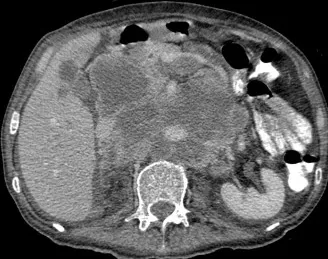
A massive conglomerate of periaortic, aortocaval lymph nodes and retroperitoneal necrotic mass measuring up to 14.4 cm, which encases the abdominal vasculature.
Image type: radiology (ct)